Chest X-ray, AP view. Patient: 61 years old, sex F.
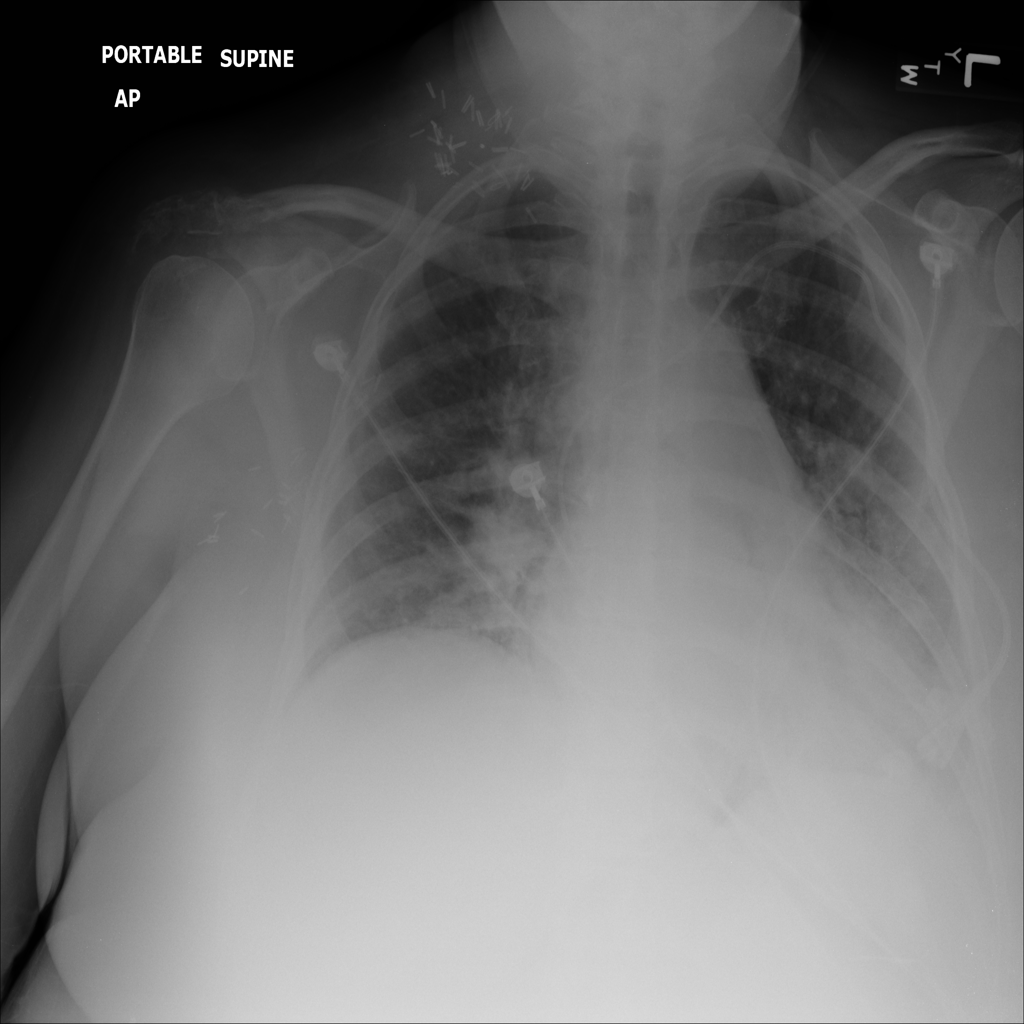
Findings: No Finding